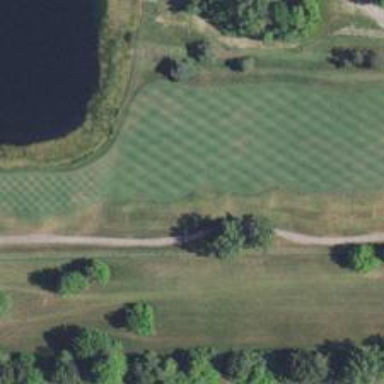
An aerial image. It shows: View of golf hole.